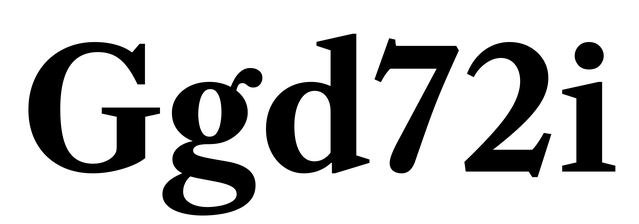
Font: LibreCaslonText_Bold